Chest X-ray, AP view. Patient: 34 years old, sex M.
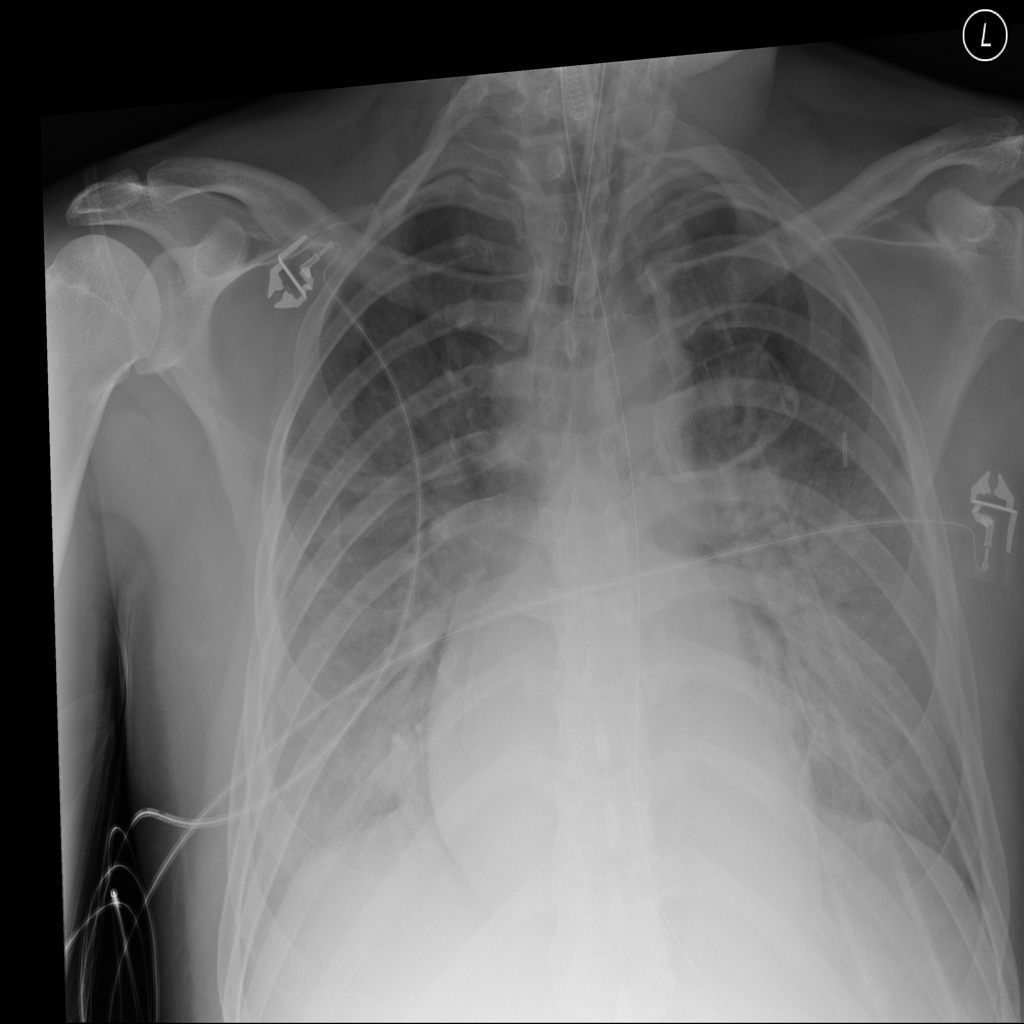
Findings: No Finding